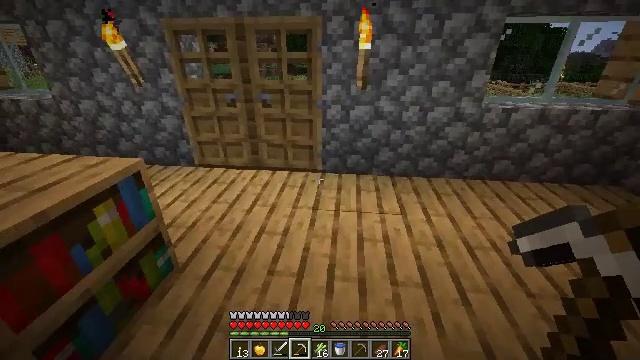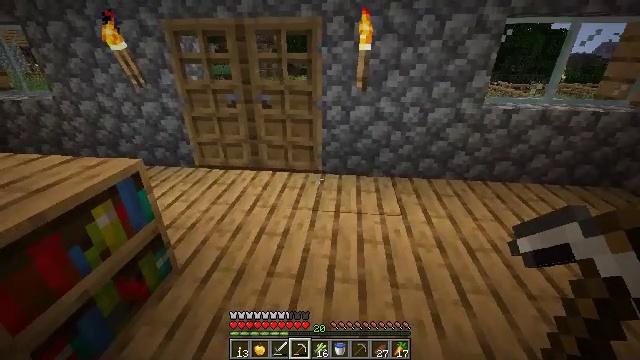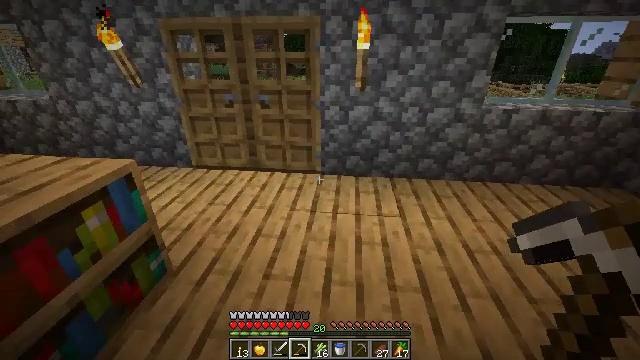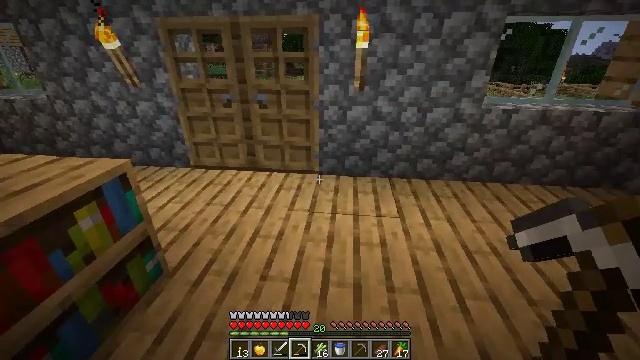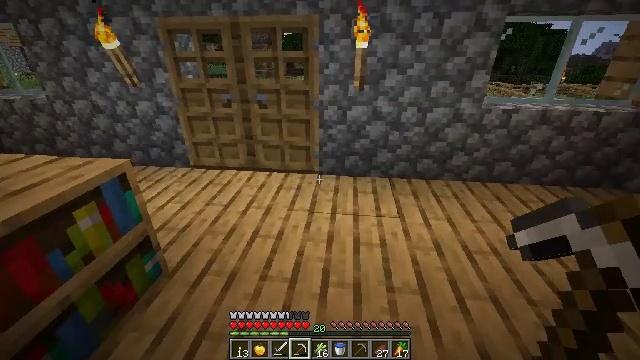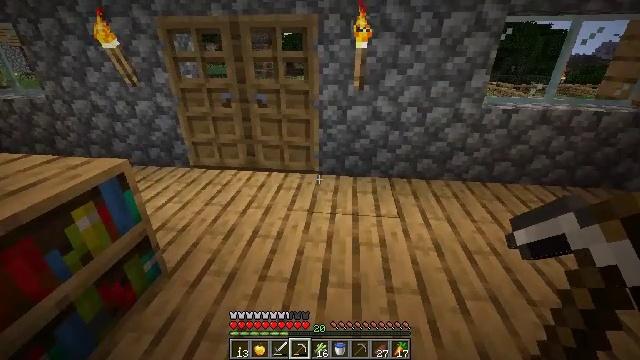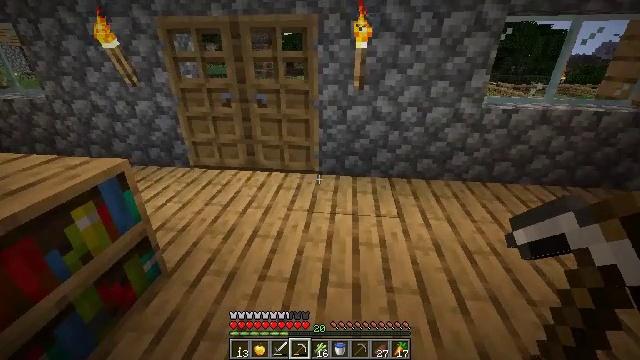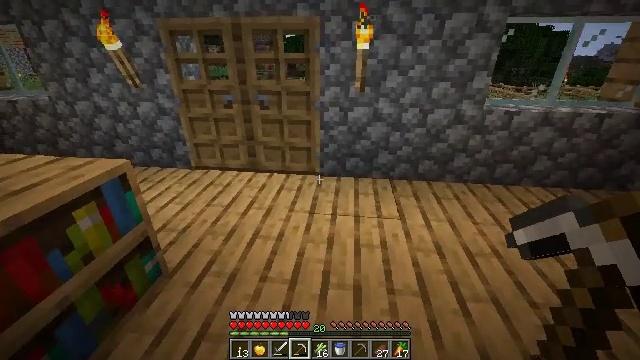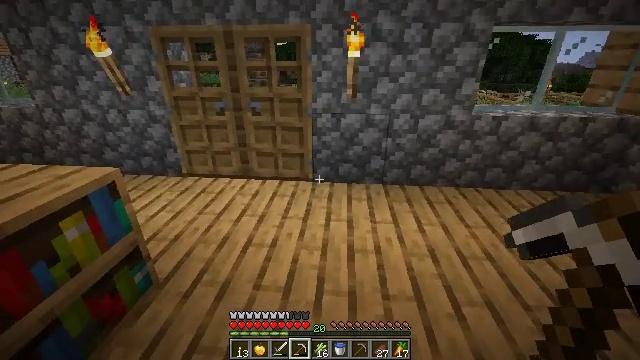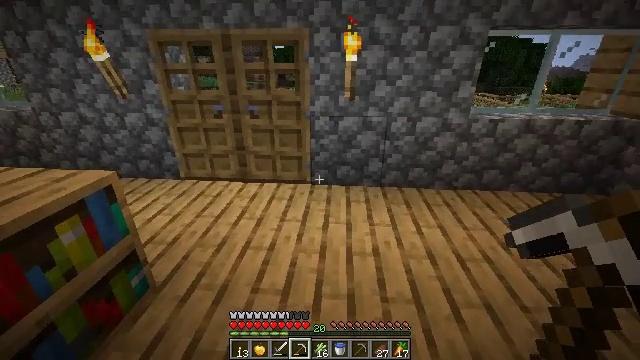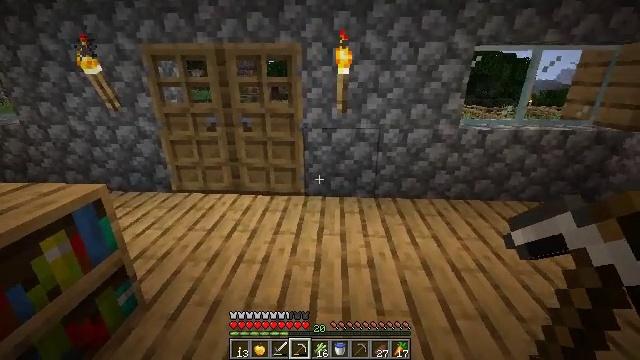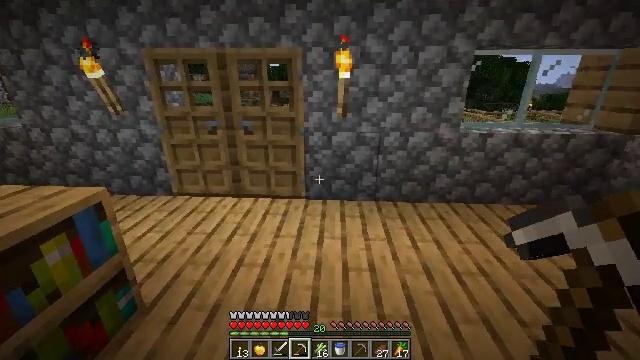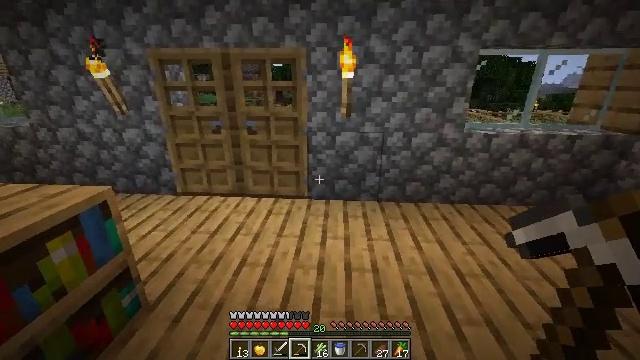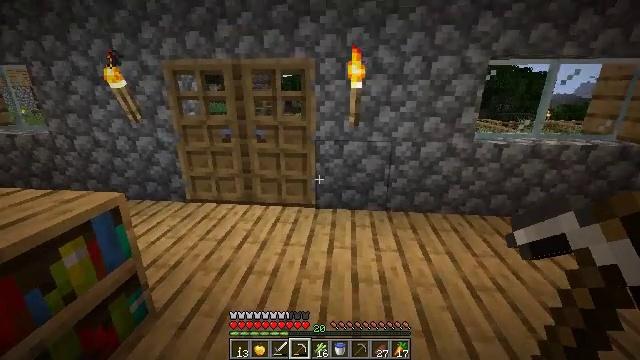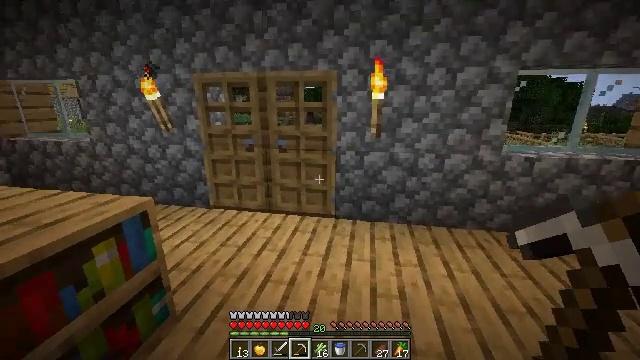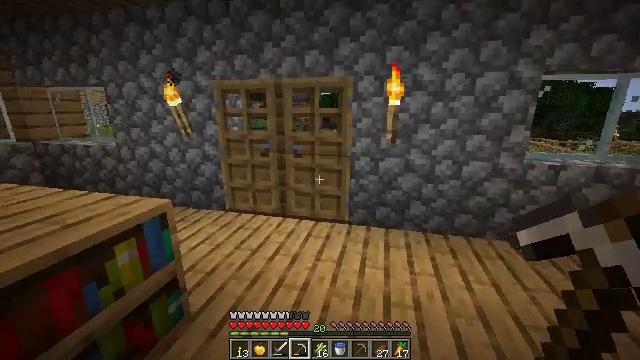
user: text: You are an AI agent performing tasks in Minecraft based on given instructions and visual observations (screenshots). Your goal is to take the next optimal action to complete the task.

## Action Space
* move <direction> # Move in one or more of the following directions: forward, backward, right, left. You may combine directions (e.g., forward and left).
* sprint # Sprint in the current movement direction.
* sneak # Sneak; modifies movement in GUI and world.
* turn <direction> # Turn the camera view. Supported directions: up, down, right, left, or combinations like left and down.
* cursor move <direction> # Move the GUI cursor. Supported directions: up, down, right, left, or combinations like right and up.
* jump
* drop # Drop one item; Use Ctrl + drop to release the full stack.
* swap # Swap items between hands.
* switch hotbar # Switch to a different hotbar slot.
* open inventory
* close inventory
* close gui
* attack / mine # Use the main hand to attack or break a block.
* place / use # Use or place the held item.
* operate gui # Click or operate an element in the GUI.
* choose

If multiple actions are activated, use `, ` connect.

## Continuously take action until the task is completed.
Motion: motion action
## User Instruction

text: Combine paper and wooden planks to get a cartography table.
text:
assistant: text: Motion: no_op
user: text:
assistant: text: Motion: no_op
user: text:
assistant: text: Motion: no_op
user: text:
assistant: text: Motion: no_op
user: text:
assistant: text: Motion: no_op
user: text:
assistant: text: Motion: no_op
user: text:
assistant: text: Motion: no_op
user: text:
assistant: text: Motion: turn right and up
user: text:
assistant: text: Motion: no_op
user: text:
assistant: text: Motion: turn right and up
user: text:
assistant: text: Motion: no_op
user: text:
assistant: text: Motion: no_op
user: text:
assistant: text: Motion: turn left and up
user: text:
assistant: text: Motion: turn left and up
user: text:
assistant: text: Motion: turn left and up
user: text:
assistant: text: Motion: turn left and up
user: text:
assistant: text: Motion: turn left and up
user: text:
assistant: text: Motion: turn left and up
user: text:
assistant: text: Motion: turn left and up
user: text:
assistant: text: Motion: turn left
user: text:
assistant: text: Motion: turn left
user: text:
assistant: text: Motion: turn left
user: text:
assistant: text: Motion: turn left and down
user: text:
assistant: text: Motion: turn left
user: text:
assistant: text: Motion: turn left and down
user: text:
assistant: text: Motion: turn left and down
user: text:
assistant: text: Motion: no_op
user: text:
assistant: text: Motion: no_op
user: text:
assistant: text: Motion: no_op
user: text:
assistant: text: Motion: no_op